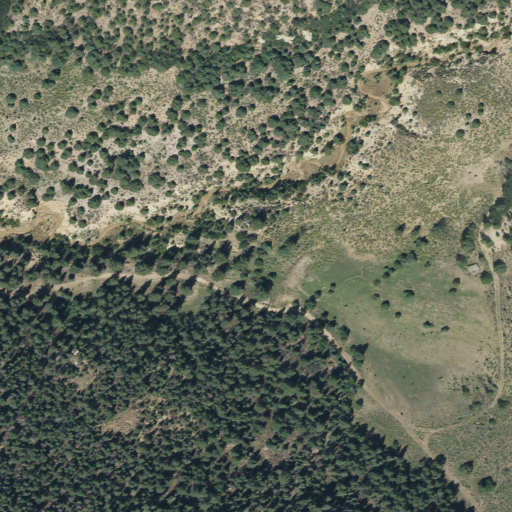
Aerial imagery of valley in Utah named Corral Canyon containing evergreen forest, deciduous forest, shrub, and mixed forest